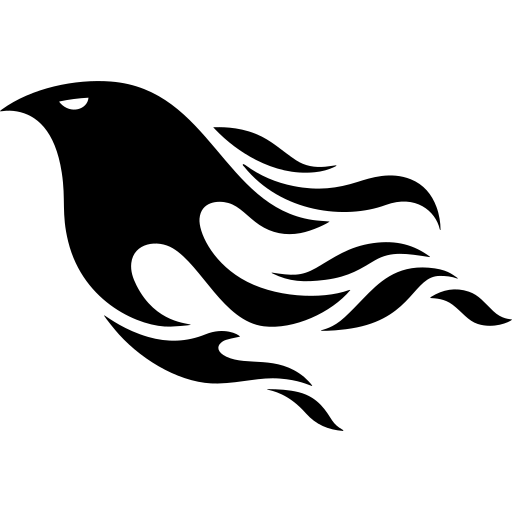
Tags: icon, FontAwesome, fa-icon, brand, phoenix, framework